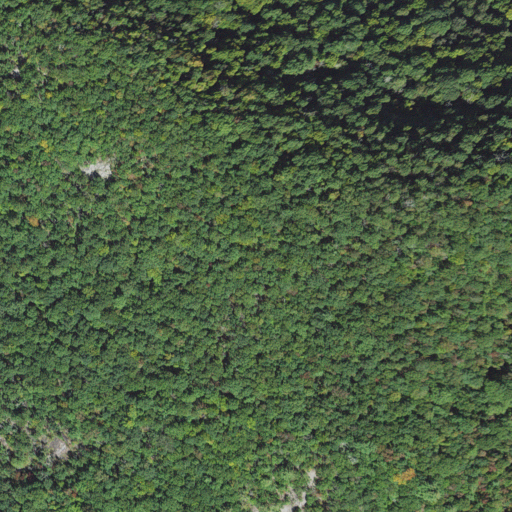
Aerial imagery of mountain in North Carolina named Tater Hill containing mixed forest, deciduous forest, and evergreen forest